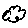
Label: cloud